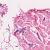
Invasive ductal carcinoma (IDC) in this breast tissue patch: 0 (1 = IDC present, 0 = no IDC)